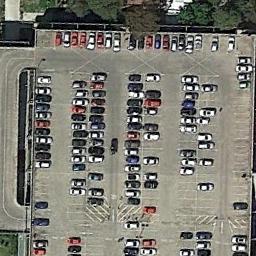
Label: parking_lot